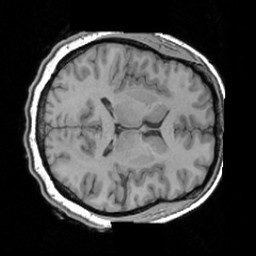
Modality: T1w
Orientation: axial
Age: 28
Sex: female
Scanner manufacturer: siemens
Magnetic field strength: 3 T
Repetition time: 1.63 s
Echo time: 0.00311 s